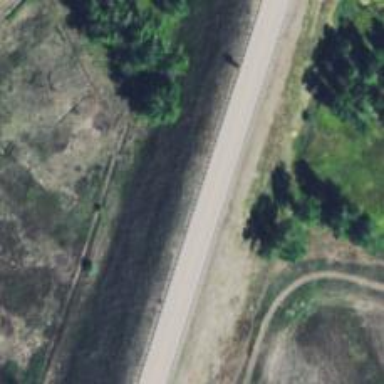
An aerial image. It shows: Primary highway.